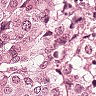
Metastatic tissue present: yes